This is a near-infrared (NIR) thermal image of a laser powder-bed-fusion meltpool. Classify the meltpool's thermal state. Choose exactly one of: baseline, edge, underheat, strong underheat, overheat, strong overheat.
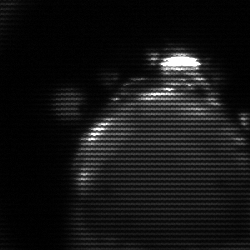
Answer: edge